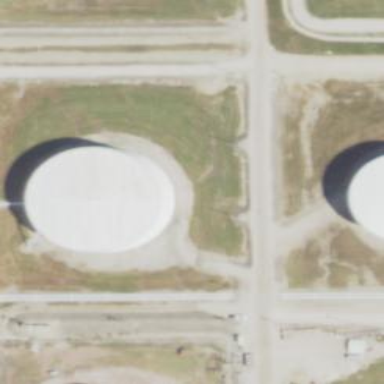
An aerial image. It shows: Storage tank that is man-made.